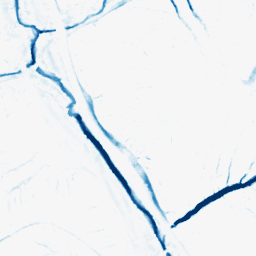
Category: morphological
Decomposition family: morphological
Decomposition parameters: operation: closing
size: 5
Upsampling method: cubic_mitchell
Upsampling parameters: scale: 2
Upsampling scale: 2